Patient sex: F
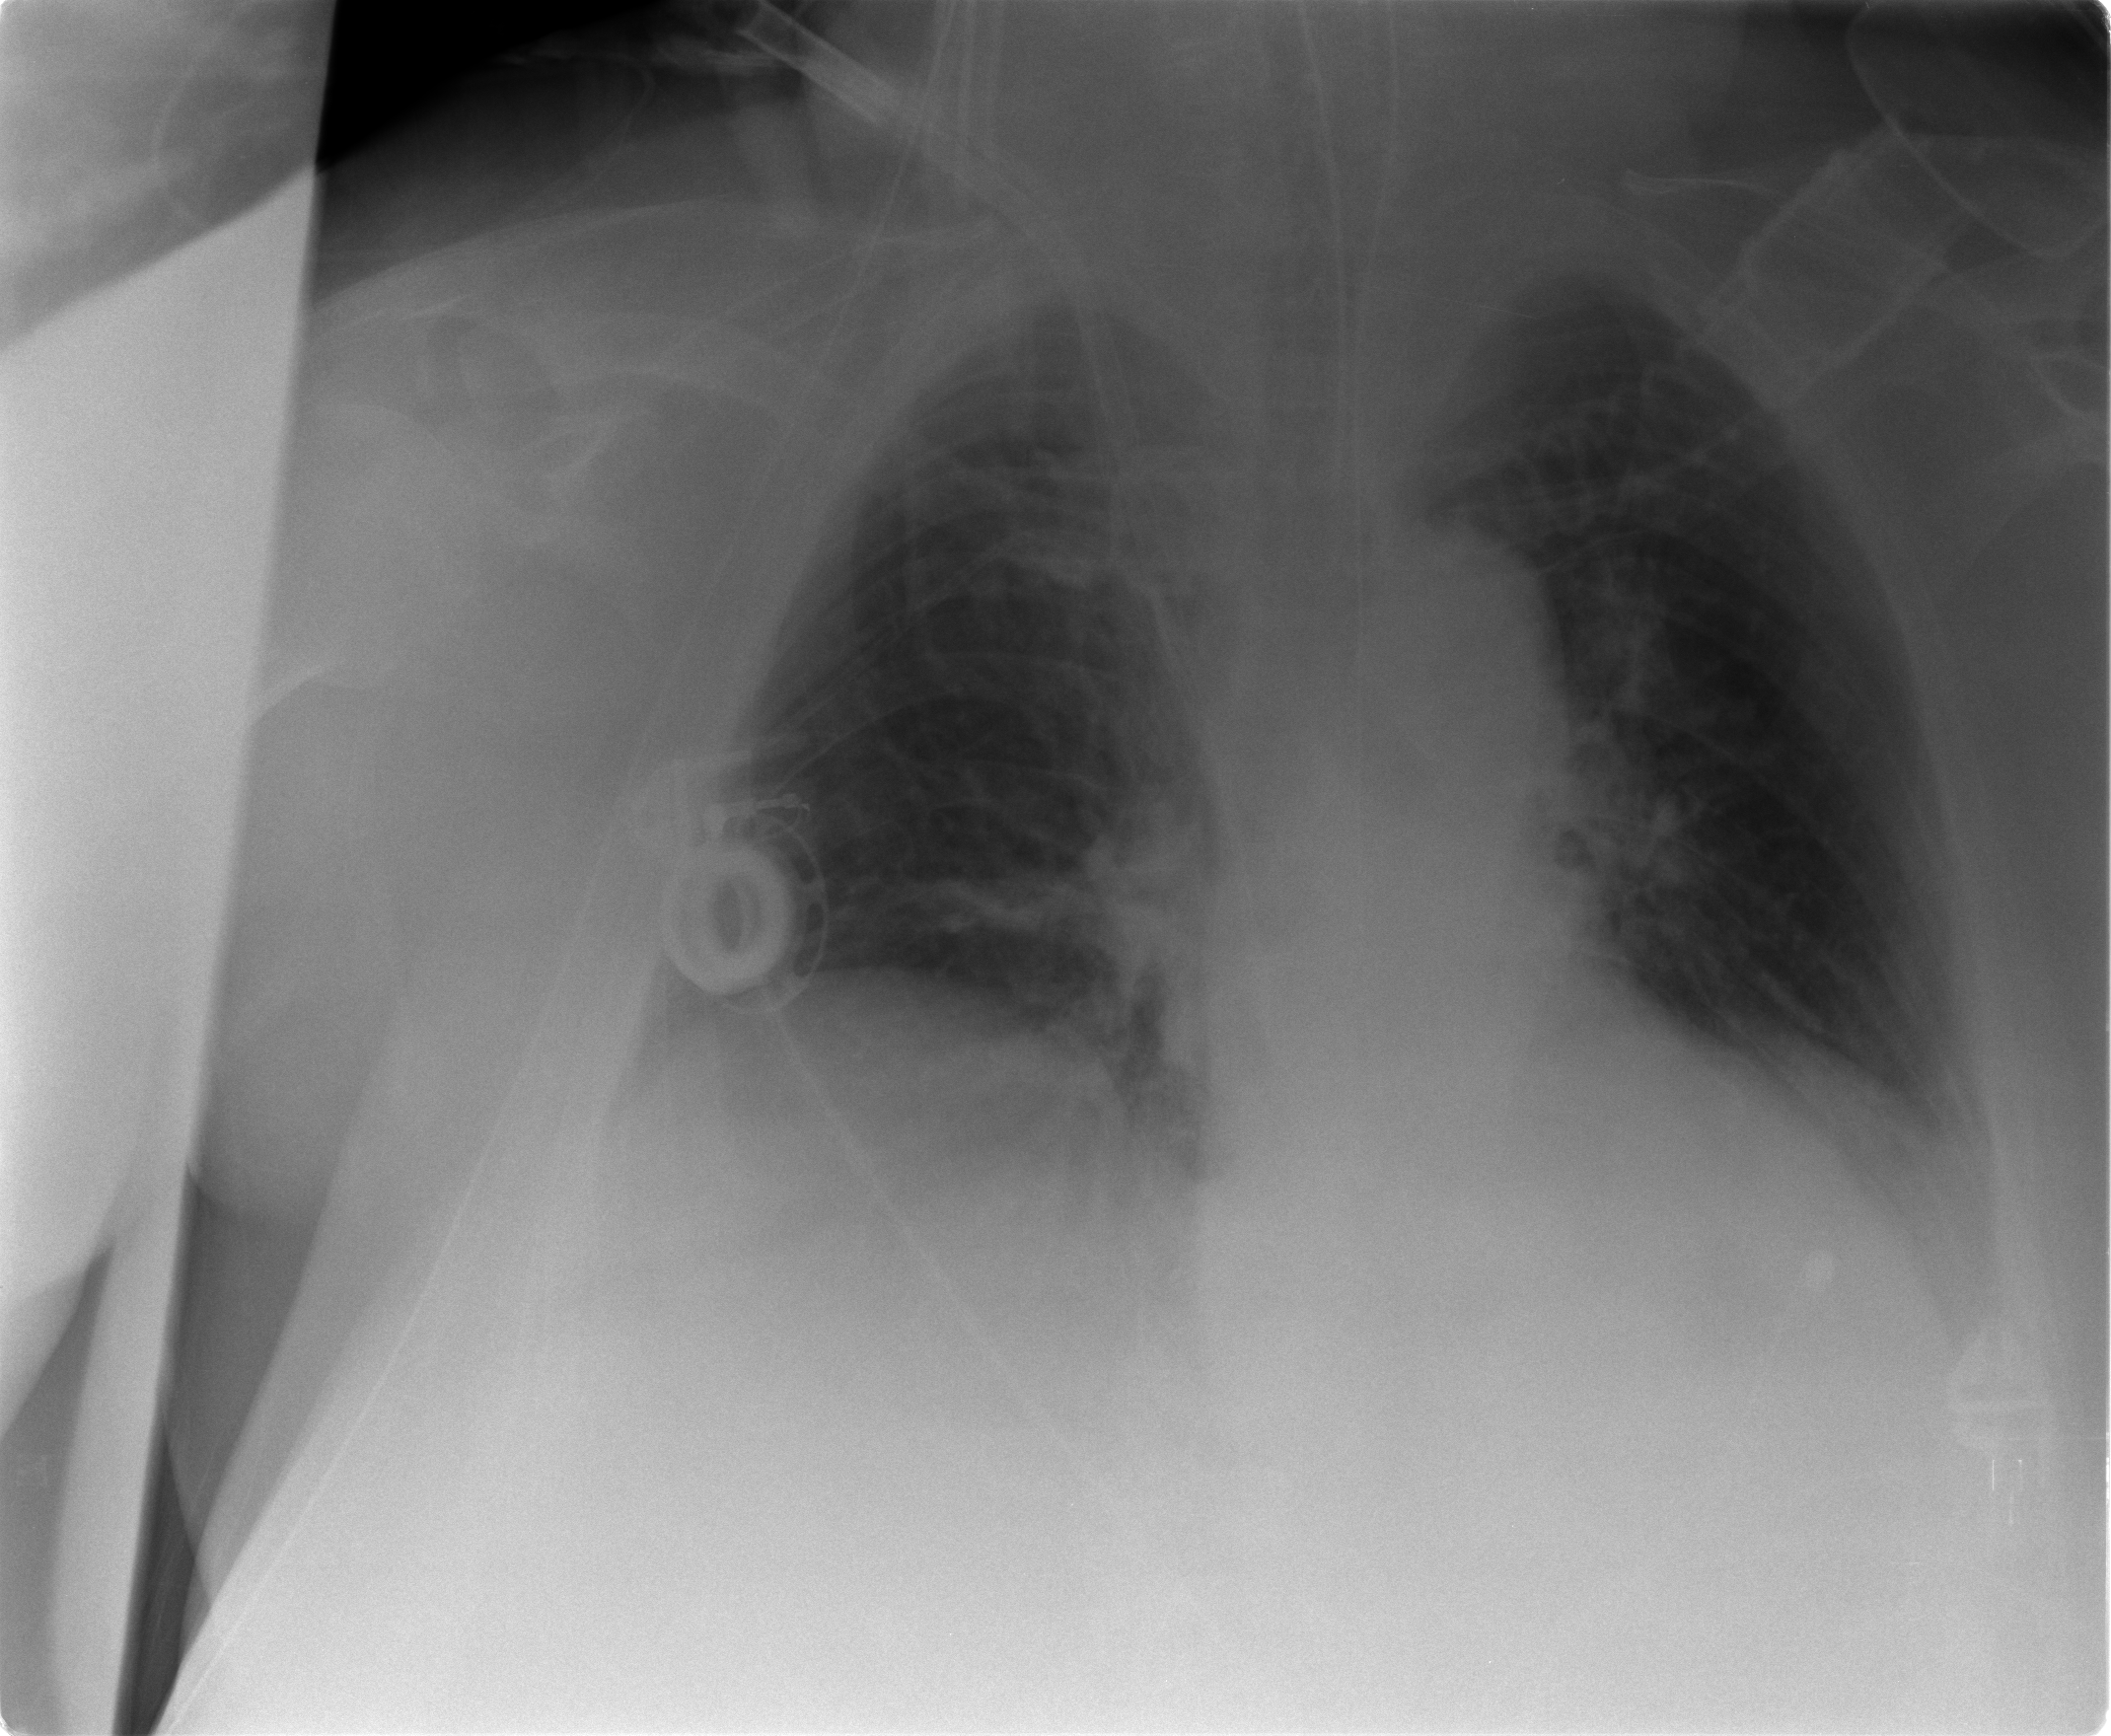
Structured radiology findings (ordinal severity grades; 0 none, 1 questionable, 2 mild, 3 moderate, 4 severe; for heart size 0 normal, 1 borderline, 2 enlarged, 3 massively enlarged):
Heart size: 2
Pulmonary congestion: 2
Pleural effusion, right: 1
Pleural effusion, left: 1
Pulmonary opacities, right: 0
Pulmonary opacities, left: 0
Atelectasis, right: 2
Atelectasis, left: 2